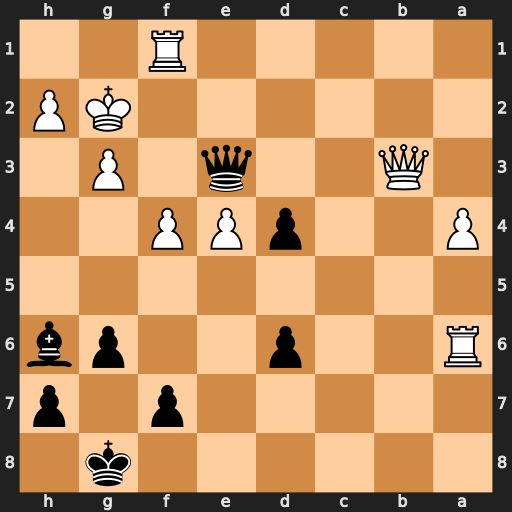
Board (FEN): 6k1/5p1p/R2p2pb/8/P2pPP2/1Q2q1P1/6KP/5R2
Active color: b
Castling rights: -
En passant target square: -
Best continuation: Qxb3